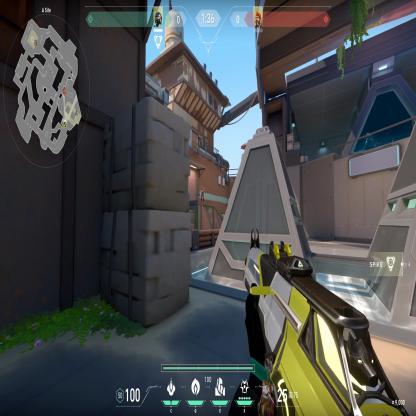
Label: enemy